Group 1:
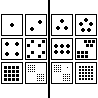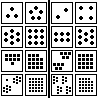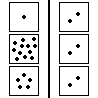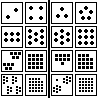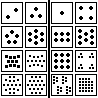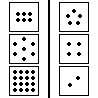
Group 2:
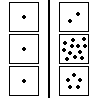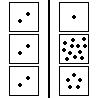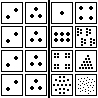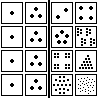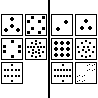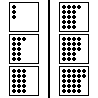
Rule separating the two groups: Left infinite vs. left finite.
Concepts: finite_infinite, infinity
Author: Aaron David Fairbanks